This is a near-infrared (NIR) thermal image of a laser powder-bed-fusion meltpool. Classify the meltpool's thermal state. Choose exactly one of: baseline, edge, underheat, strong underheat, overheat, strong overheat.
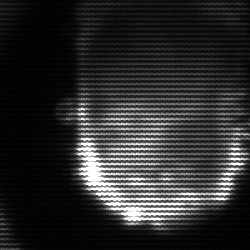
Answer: baseline